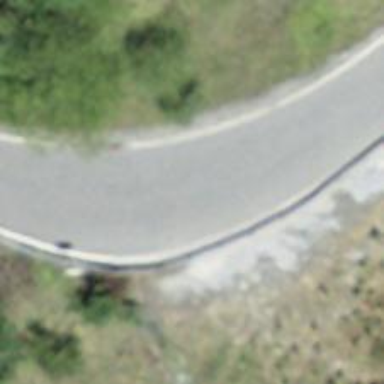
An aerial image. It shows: Tertiary road with asphalt surface.